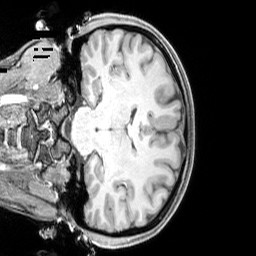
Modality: T1w
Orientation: coronal